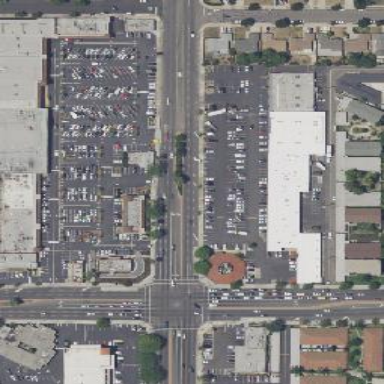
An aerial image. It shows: Retail area.